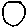
Label: circle